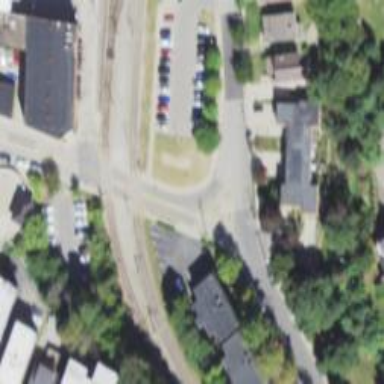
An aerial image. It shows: Level crossing with lights at the railway.